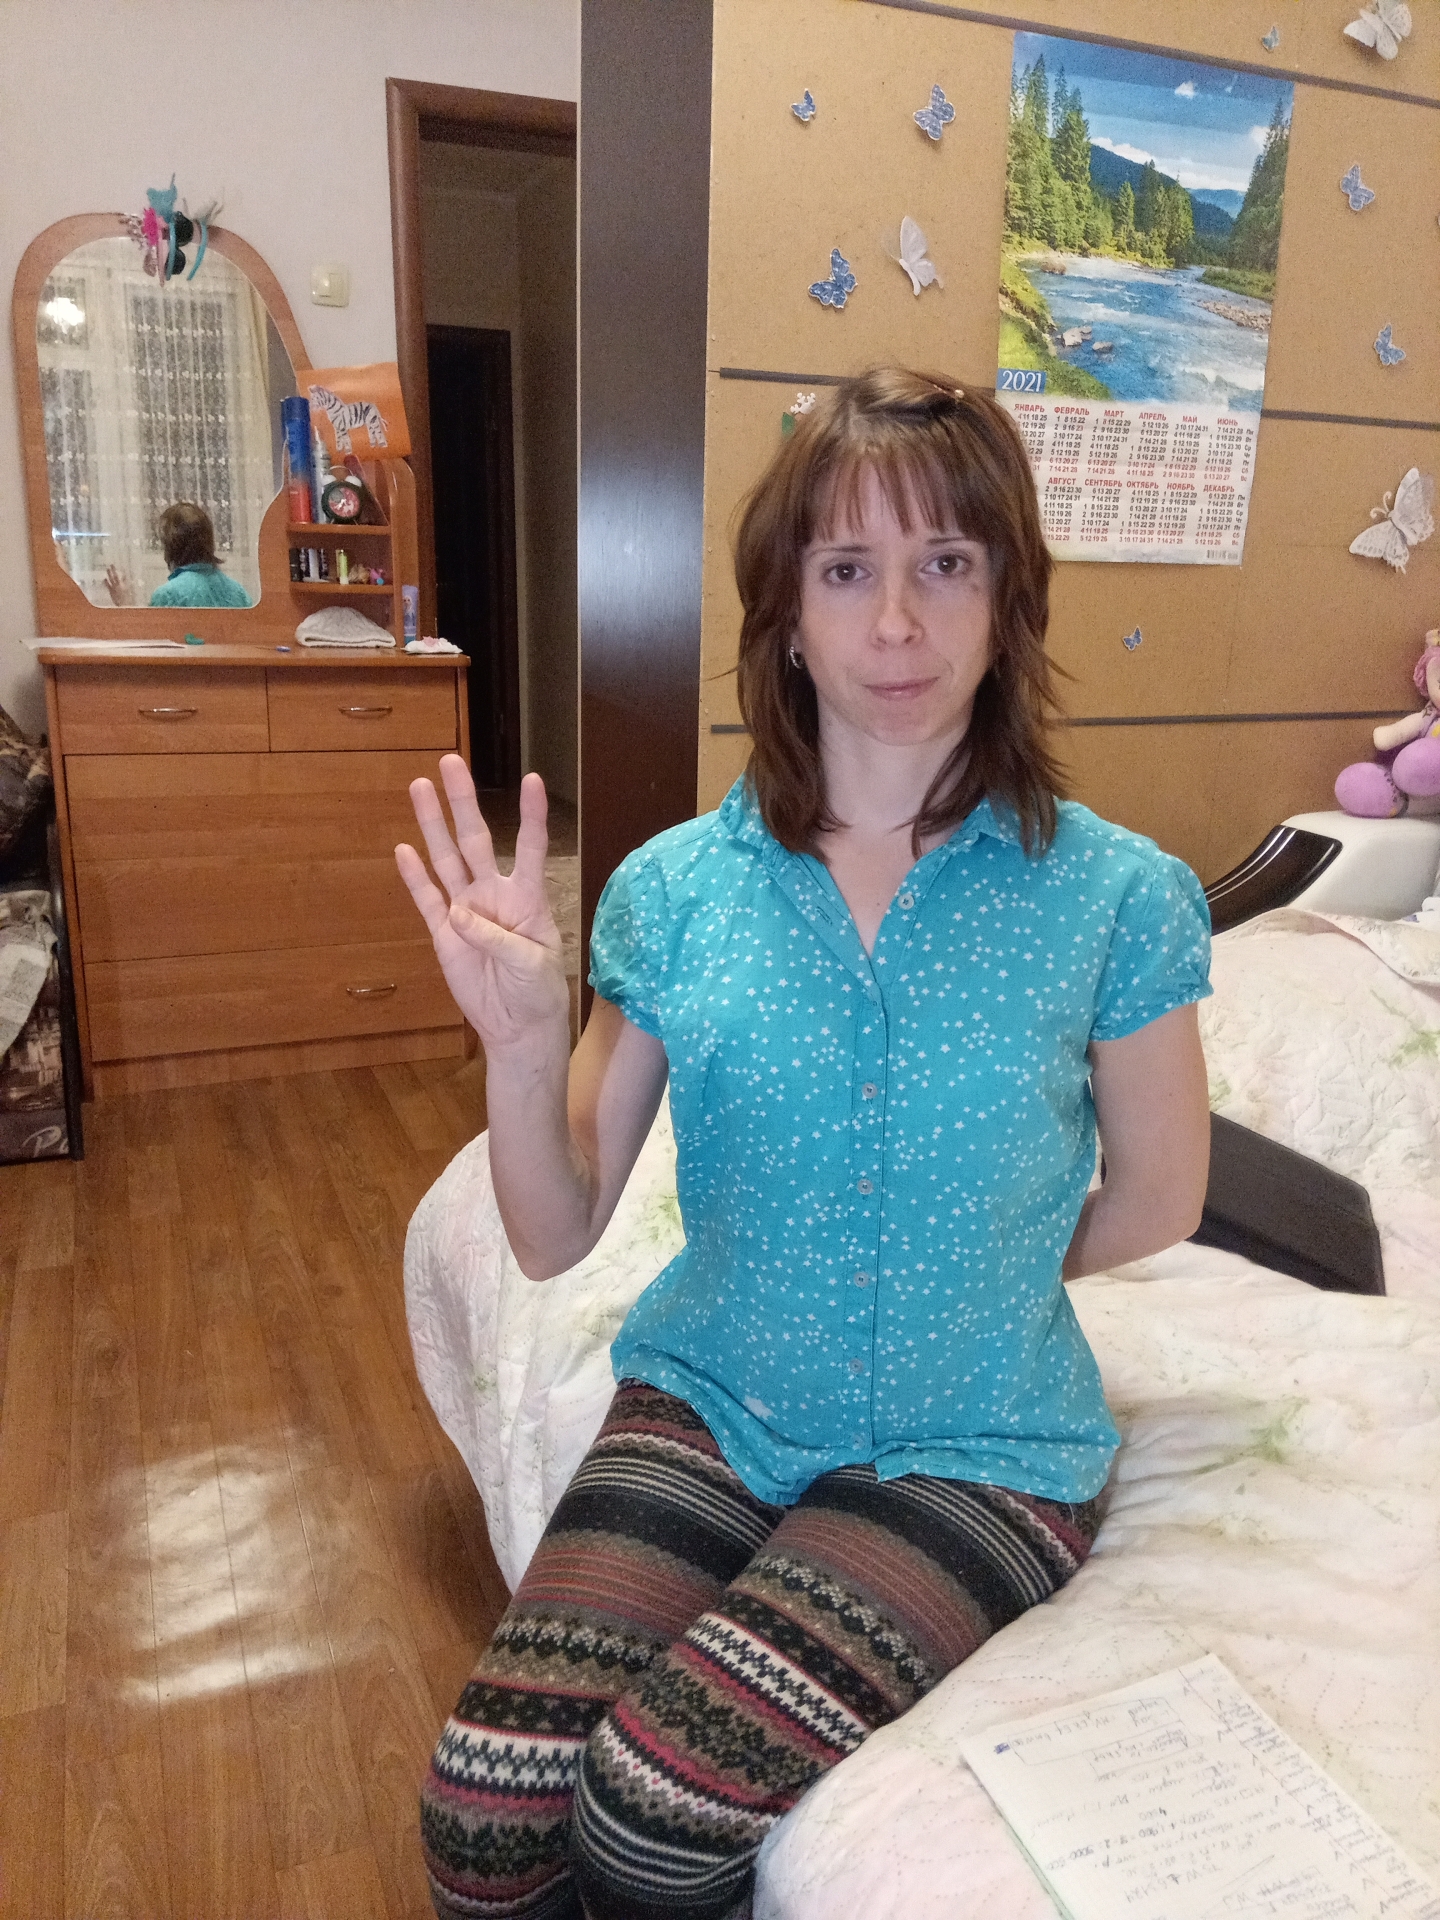
Label: noise